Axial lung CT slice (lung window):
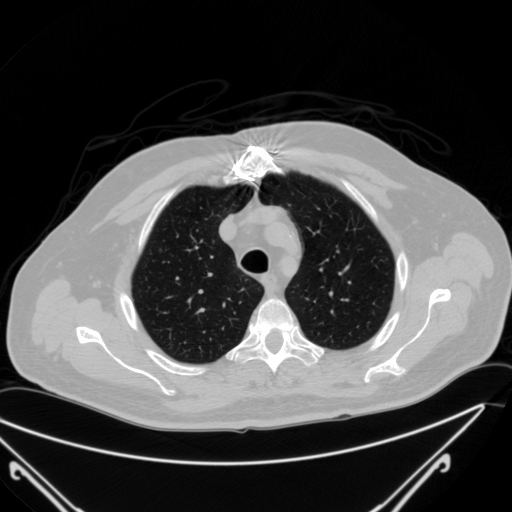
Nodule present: no